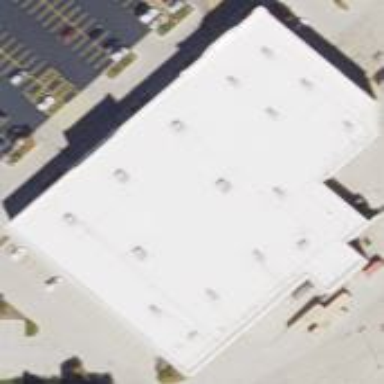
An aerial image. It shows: Retail building.